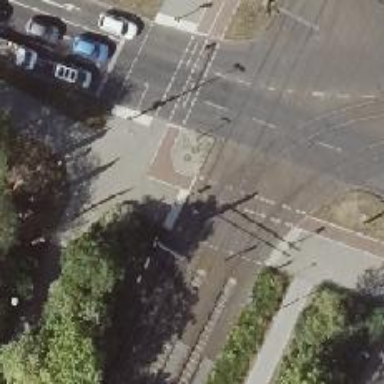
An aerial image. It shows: Tram crossing with traffic signals.